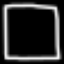
Label: square